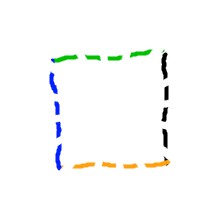
Shape: square